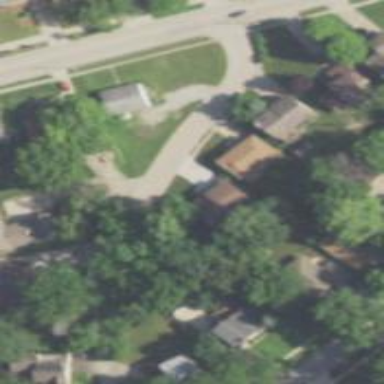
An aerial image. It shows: Residential road with sidewalk on the left side.